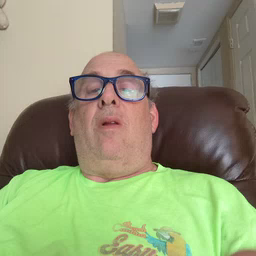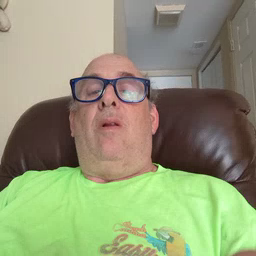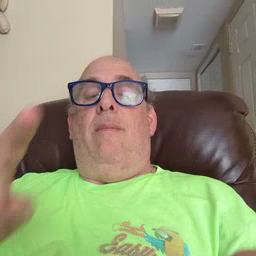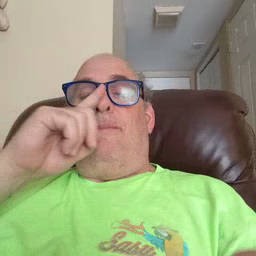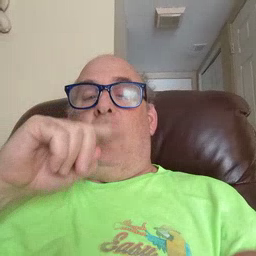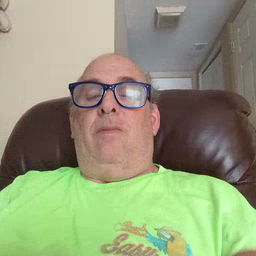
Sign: mouse